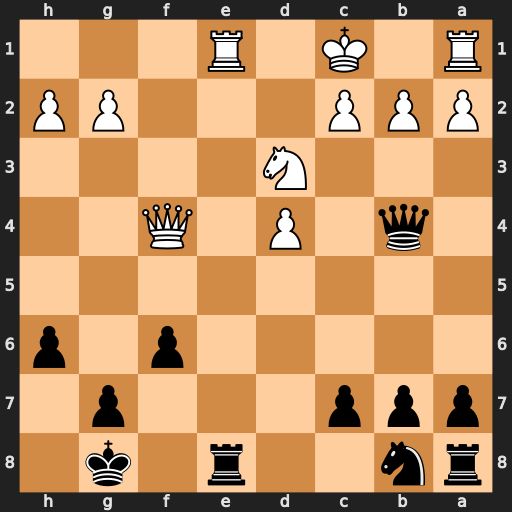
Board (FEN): rn2r1k1/ppp3p1/5p1p/8/1q1P1Q2/3N4/PPP3PP/R1K1R3
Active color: b
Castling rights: -
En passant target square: -
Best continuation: Rxe1+ Nxe1 Qxe1#